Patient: sex F, age 61
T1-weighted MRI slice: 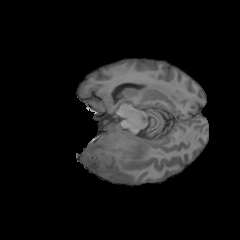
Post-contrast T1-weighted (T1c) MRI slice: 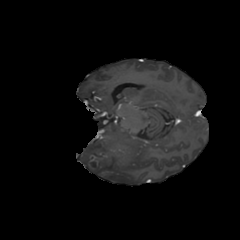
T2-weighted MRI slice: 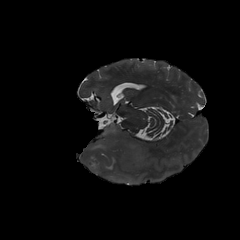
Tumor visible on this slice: yes
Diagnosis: Glioblastoma, IDH-wildtype
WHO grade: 4